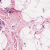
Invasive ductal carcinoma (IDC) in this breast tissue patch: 0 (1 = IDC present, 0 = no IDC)